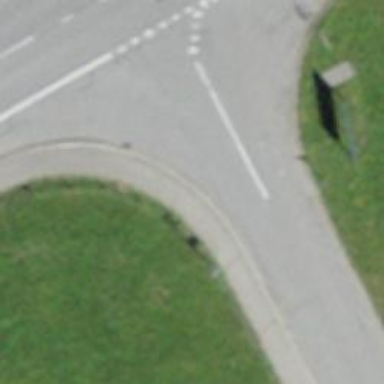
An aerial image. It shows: Asphalt sidewalk along the footway.